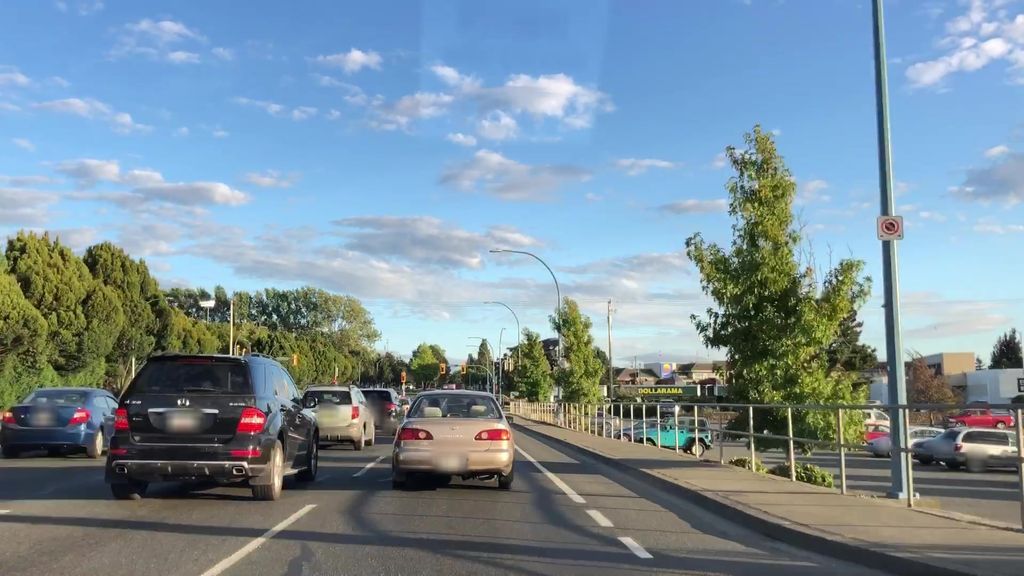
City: victoria